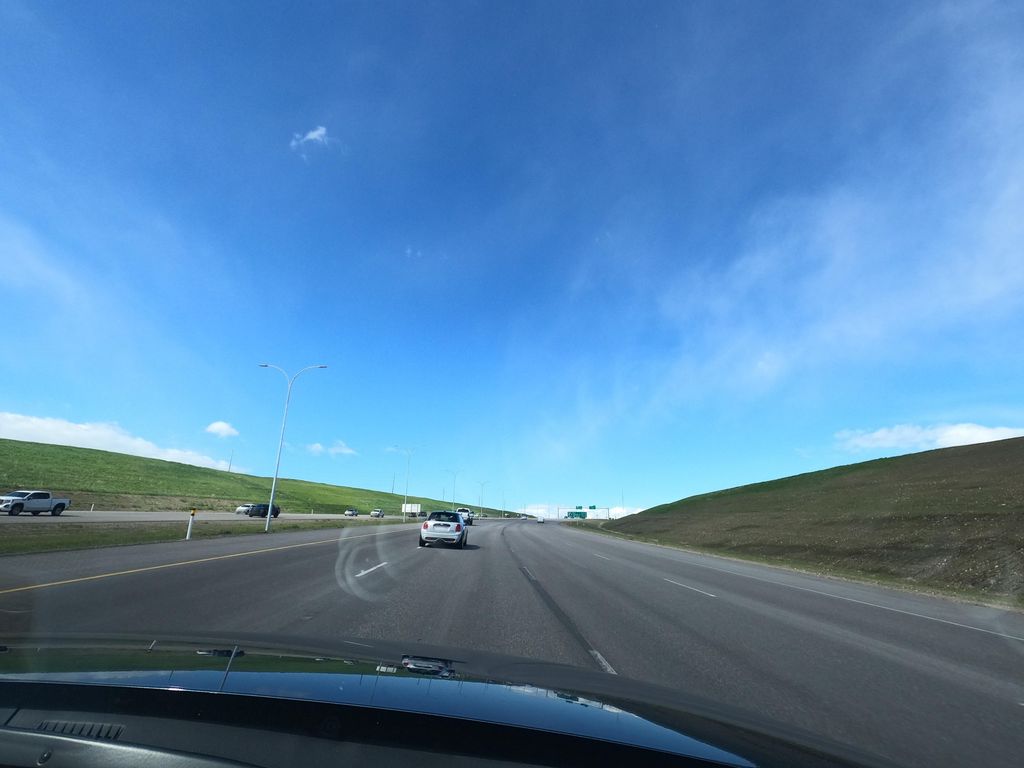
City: calgary